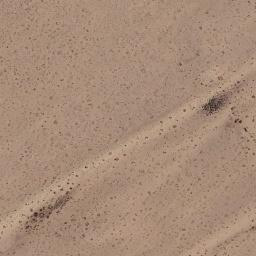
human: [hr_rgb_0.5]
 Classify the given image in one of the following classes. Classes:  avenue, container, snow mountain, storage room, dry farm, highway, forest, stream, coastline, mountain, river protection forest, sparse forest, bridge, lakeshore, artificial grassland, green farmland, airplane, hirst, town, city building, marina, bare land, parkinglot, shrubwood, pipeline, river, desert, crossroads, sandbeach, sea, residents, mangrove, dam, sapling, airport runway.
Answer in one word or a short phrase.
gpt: desert